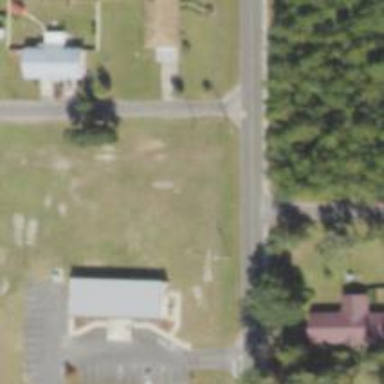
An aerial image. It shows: Left sidewalk along asphalt tertiary road.